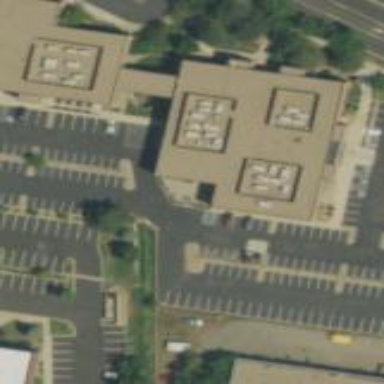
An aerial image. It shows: Office building.